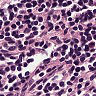
Metastatic tissue present: no